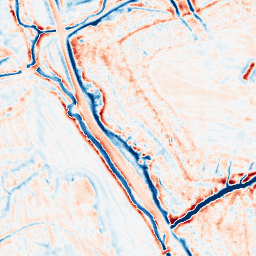
Category: edge_preserving
Decomposition family: bilateral
Decomposition parameters: d: 15
sigma_color: 50
sigma_space: 100
Upsampling method: lanczos
Upsampling parameters: scale: 8
Upsampling scale: 8